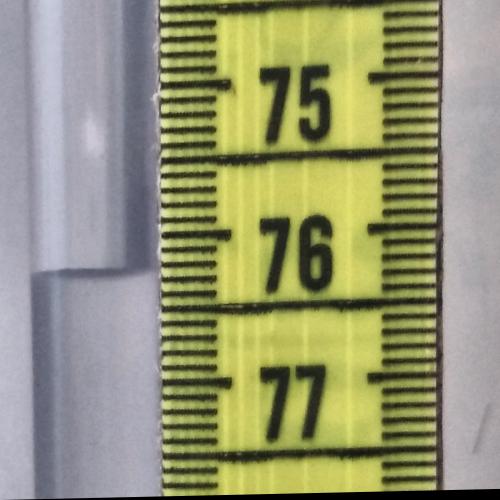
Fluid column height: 76.2 cm